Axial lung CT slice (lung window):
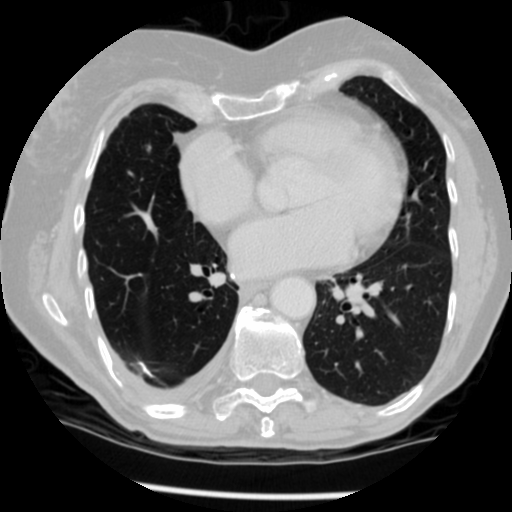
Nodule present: no